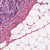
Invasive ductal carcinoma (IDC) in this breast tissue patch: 1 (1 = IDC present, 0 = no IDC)